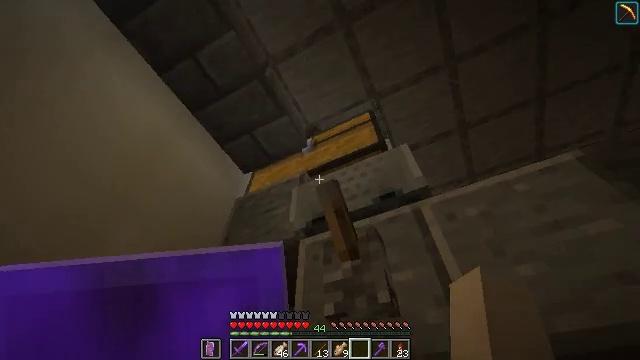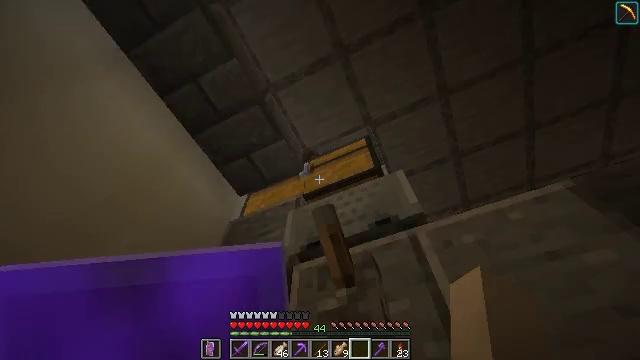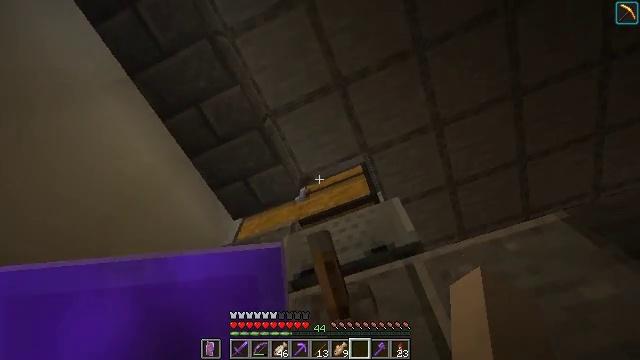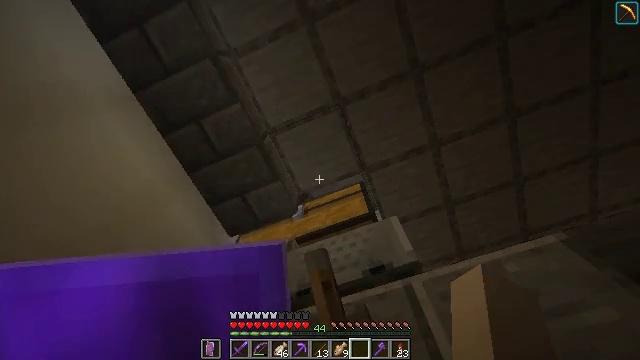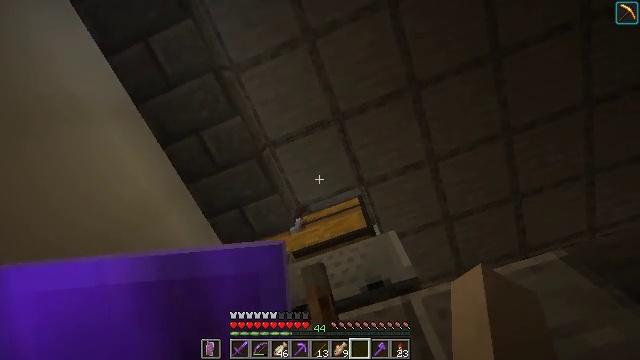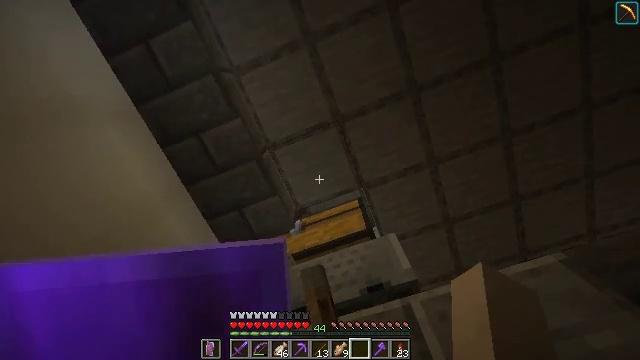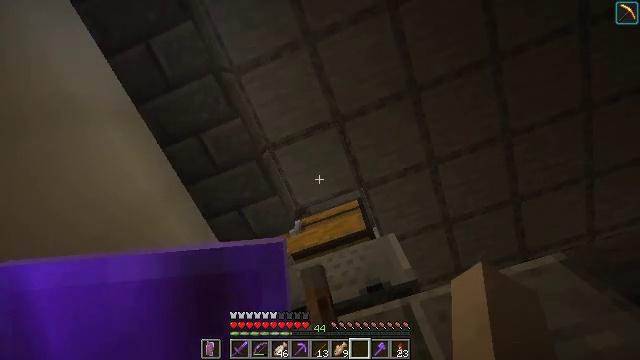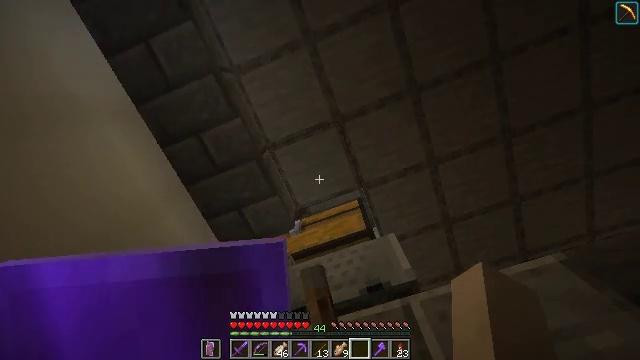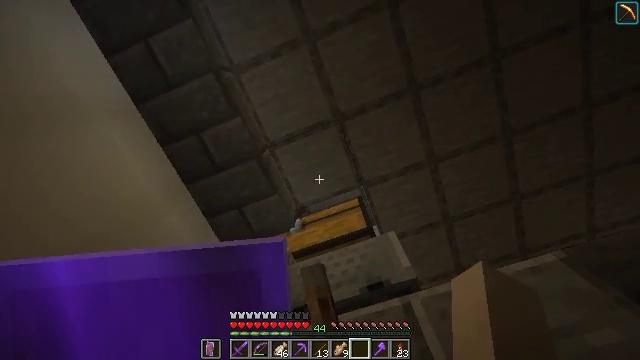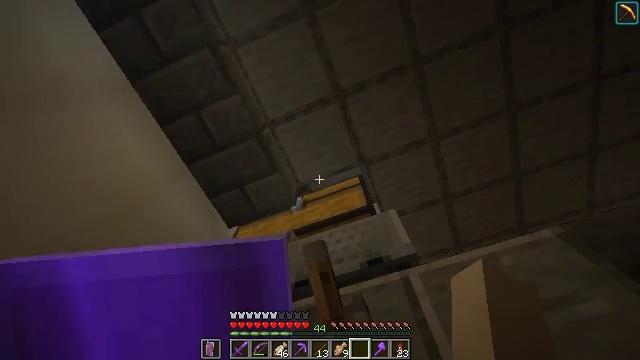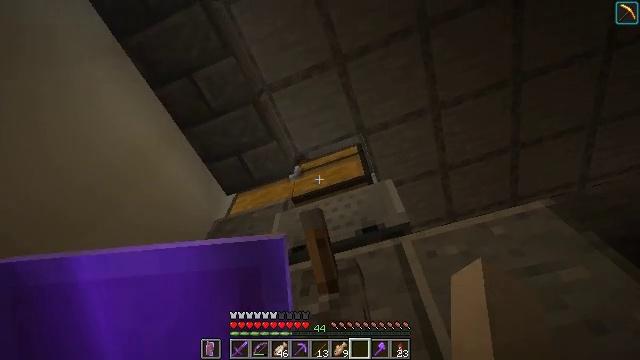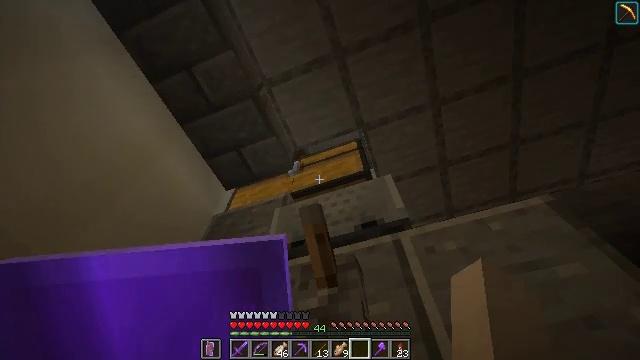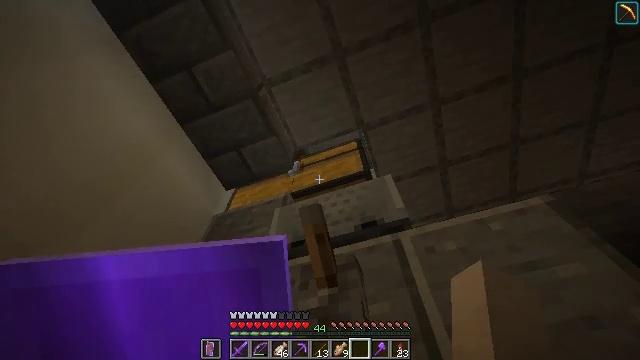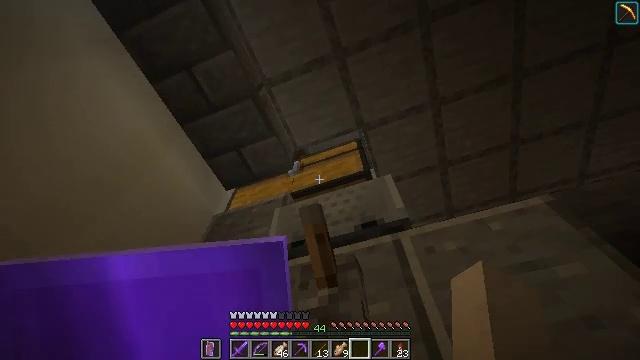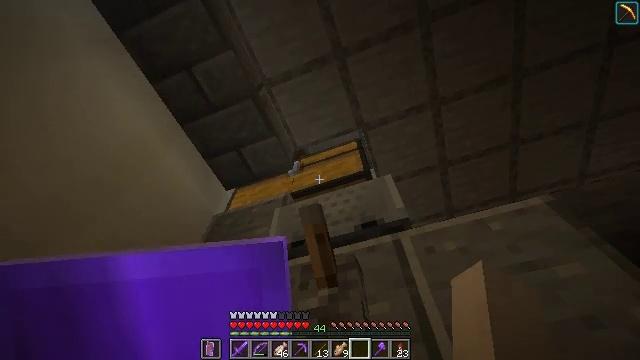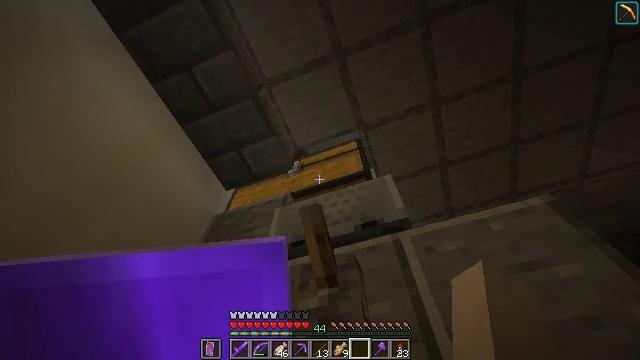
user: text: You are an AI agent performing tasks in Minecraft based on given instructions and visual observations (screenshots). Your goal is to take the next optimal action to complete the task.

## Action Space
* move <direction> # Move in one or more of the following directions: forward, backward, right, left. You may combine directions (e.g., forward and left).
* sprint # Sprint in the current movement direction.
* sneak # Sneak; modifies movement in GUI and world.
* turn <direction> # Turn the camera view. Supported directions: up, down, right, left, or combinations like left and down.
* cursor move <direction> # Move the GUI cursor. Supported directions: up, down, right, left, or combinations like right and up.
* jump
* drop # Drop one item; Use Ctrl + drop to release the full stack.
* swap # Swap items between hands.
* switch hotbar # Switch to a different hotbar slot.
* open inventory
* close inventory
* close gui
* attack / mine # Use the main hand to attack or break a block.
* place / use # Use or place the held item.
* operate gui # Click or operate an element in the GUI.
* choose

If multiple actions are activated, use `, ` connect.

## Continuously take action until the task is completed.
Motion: motion action
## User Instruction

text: craft item soul torch
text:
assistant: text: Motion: turn right and up
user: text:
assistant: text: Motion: turn right and up
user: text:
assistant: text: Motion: turn right and up
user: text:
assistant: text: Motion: turn up
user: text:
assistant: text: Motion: no_op
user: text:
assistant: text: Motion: no_op
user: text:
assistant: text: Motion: no_op
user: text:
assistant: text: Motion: no_op
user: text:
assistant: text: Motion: turn down
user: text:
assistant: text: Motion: turn right and down
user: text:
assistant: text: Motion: turn down
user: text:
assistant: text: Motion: no_op
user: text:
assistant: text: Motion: no_op
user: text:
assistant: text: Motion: no_op
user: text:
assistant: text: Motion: no_op
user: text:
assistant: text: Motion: no_op
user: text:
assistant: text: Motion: use / place
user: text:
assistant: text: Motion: use / place
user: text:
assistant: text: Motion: use / place
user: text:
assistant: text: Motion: no_op
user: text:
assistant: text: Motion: no_op
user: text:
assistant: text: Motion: no_op
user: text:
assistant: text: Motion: no_op
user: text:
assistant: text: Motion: turn down
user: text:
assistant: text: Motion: turn down
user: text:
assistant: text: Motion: turn down
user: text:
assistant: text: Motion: turn down
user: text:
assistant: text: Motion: turn down
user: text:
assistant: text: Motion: turn down
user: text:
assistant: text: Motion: turn down